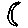
Label: moon